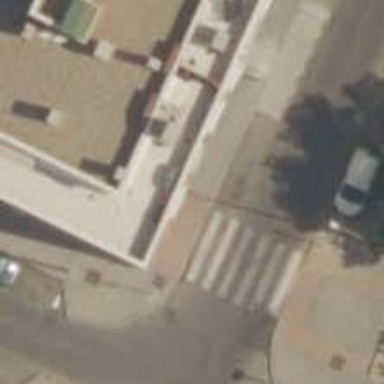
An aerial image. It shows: Bus stop with platform for public transport.